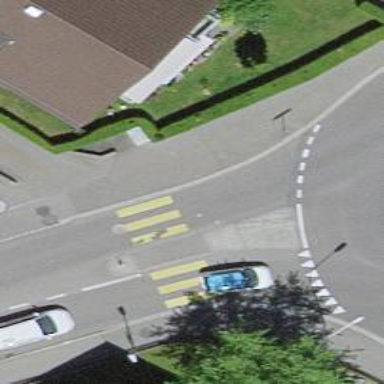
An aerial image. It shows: Marked footway crossing with asphalt surface and pedestrian island.